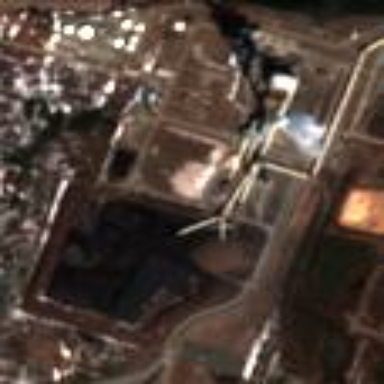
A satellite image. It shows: Industrial area with fence. There is coal-fired power plant operating in this location.